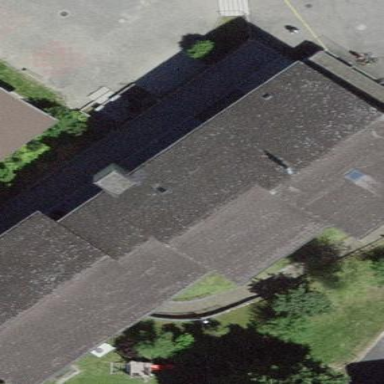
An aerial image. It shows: School building or complex.